Рассмотрим воздушный шар с нежёсткой тонкой нерастяжимой теплопроводящей оболочкой. Масса оболочки $m=12.000~\text{кг}$, а максимальный объём шара $V_f=12.500~\text{}^3$.Находящийся на поверхности земли воздушный шар наполняют гелием в количестве $n=500.00~\text{моль}$ и затем отпускают. Известны молярная масса гелия $\mu_{He}=4.0026\cdot10^{-3}~\frac{\text{кг}}{\text{моль}}$, зависимость давления воздуха от высоты\[p(h)=p_0e^{-\sigma h},\]где $p_0=1.0000\cdot10^5~\text{Па}$ — атмосферное давление на поверхности земли, а $\sigma=\frac{\mu_ag}{RT}$, где $\mu_a=28.964\cdot10^{-3}~\frac{\text{кг}}{\text{моль}}$ — молярная масса воздуха, $g=9.800~\frac{\text{м}}{\text{с}^2}$ — ускорение свободного падения, $R=8.315~\frac{\text{Дж}}{\text{моль}\cdot\text{К}}$ — универсальная газовая постоянная, $T=289.64~\text{К}$ — температура воздуха в атмосфере и гелия в воздушном шаре (считайте, что она остаётся постоянной в процессе движения). Силой трения, действующей на шар со стороны воздуха, пренебрегите. $\textit{Примечание:}$ решении задачи может быть удобно воспользоваться разложением экспоненты $e^x\approx1+x$ при $x \ll 1$.
На какую максимальную высоту $H$ поднимется воздушный шар?
Как связаны между собой ускорение $a$, с которым движется воздушный шар, и его высота $h$ над поверхностью земли.
Нарисуйте график зависимости ускорения воздушного шара от его высоты $a(h)$ и обозначьте на нём основные точки.
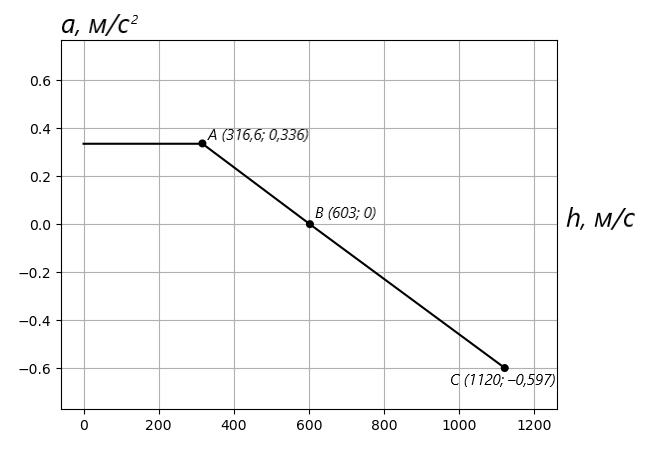
На какую максимальную высоту $H$ поднимется воздушный шар?
Ответ: \[H=1120~\text{м}.\]

Как связаны между собой ускорение $a$, с которым движется воздушный шар, и его высота $h$ над поверхностью земли.
Ответ: При $0\leq h_1\leq316.6~\text{м}$ ускорение воздушного шара будет оставаться постоянным и равным $a_0=0.336~\frac{\text{м}}{\text{с}^2}$, после чего будет с хорошей точностью линейно уменьшаться с высотой, достигая $a_2=0$ на высоте $h=603~\text{м}$ и $a_3=-0.597~\frac{\text{м}}{\text{с}^2}$ в наивысшей точке.

Нарисуйте график зависимости ускорения воздушного шара от его высоты $a(h)$ и обозначьте на нём основные точки.
Темы:
T, Термодинамика, Китайские, Уравнение состояния идеального газа, Сила Архимеда